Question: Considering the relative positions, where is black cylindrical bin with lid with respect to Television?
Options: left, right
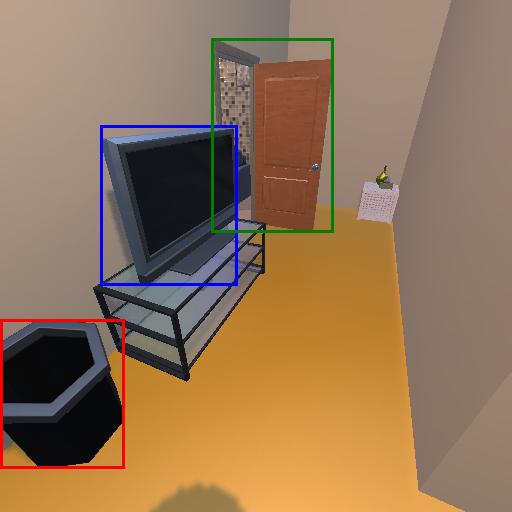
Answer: left